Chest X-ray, PA view. Patient: 34 years old, sex F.
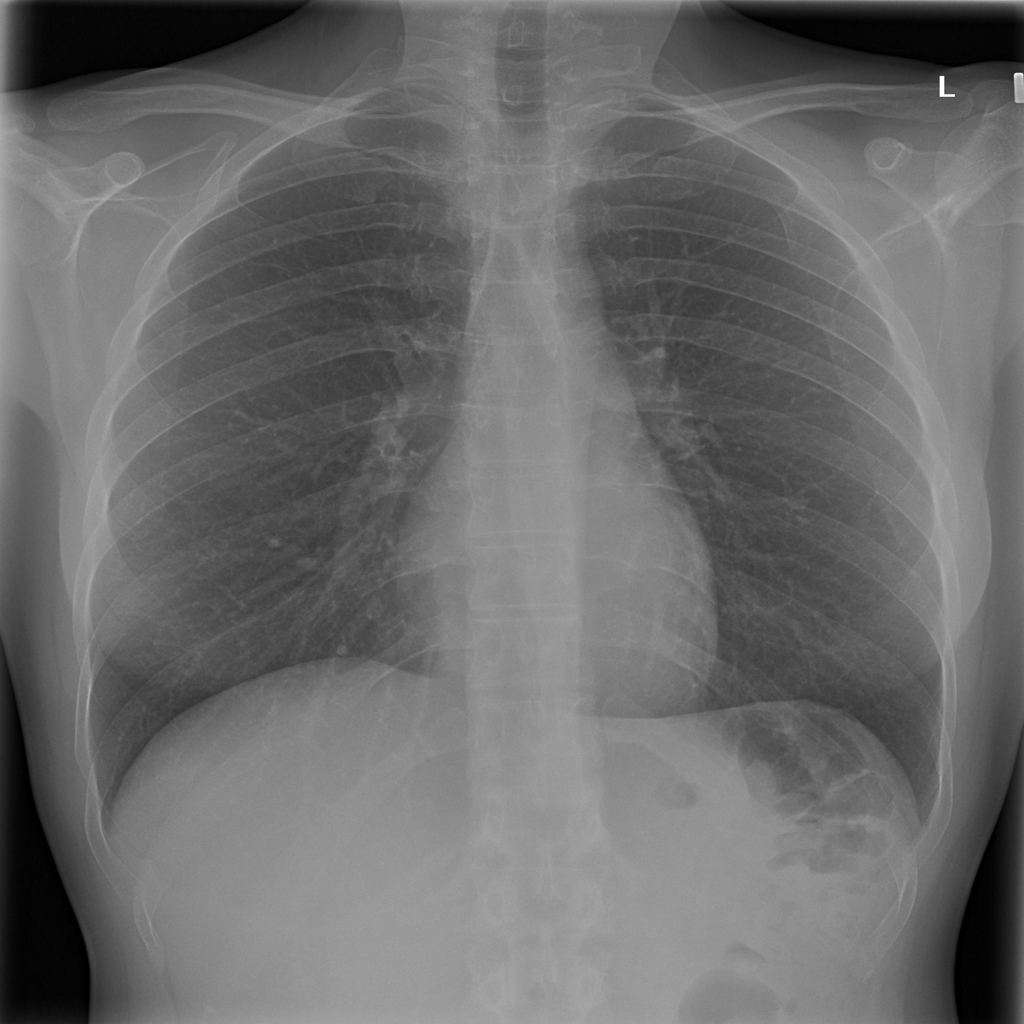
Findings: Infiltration